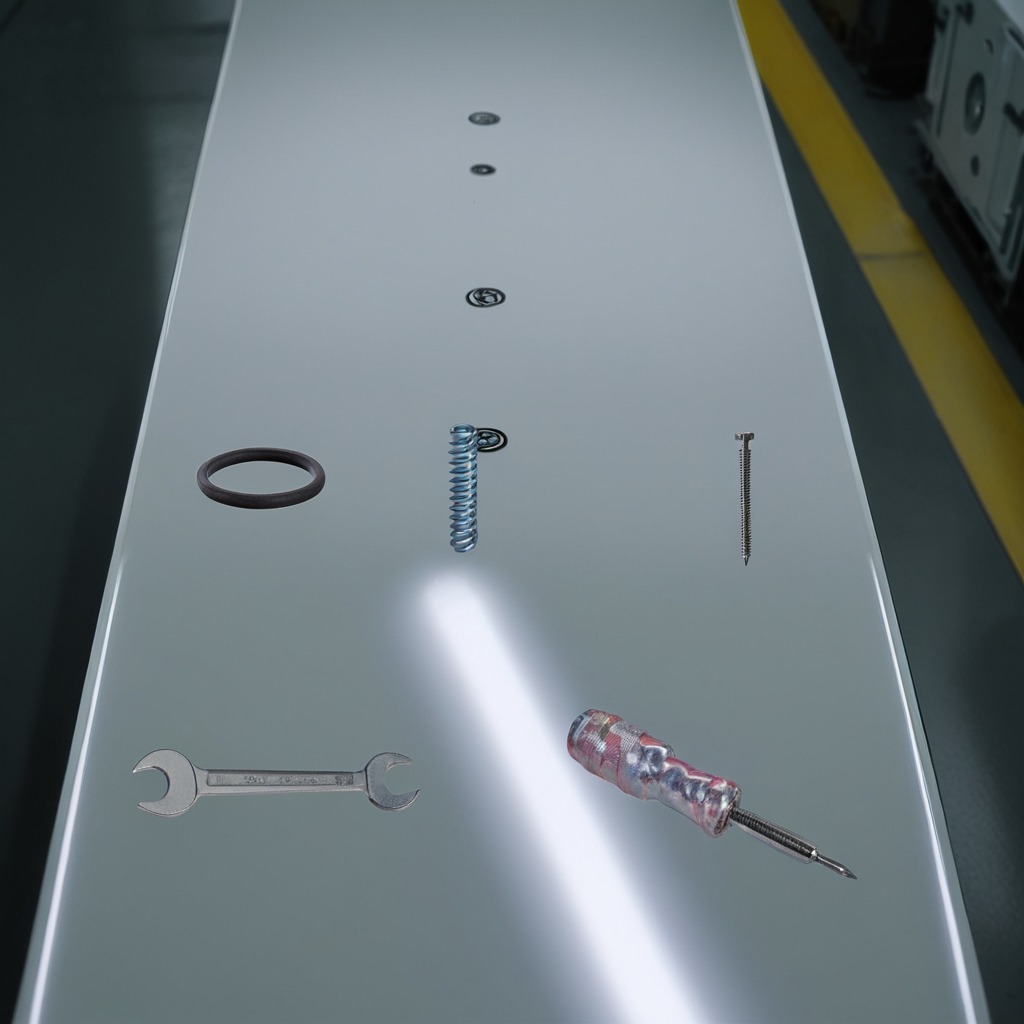
A rubber O'ring, metal machine screw, coiled metal spring, screwdriver, and wrench are lying on the high-gloss table in a ship maintenance bay industrial lighting.